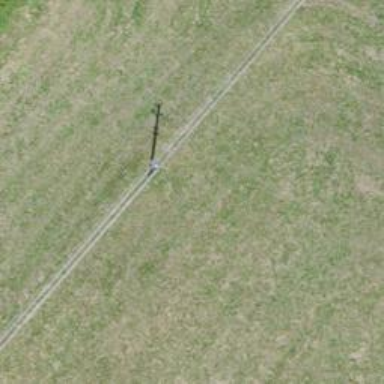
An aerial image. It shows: Minor power line.